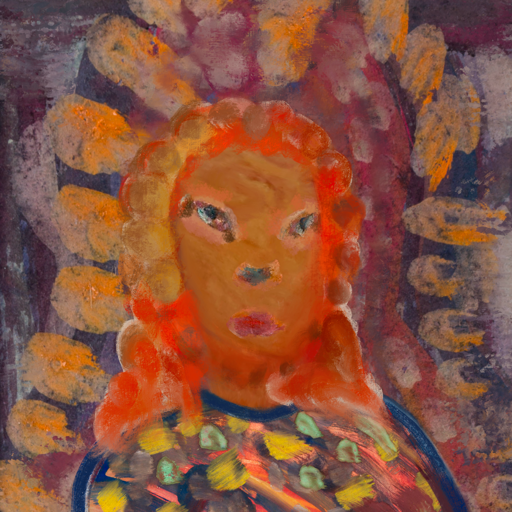
Background: Doll, Head And Neck Front: Pious_Lady, Face Front: Boggyland, Bust: Mother_And_Son_Mother, Hair Front: Rupkatha, Head Accessory: Blank, Second Necklace: Blank, Necklace: Blank, Baby: Blank